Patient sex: M
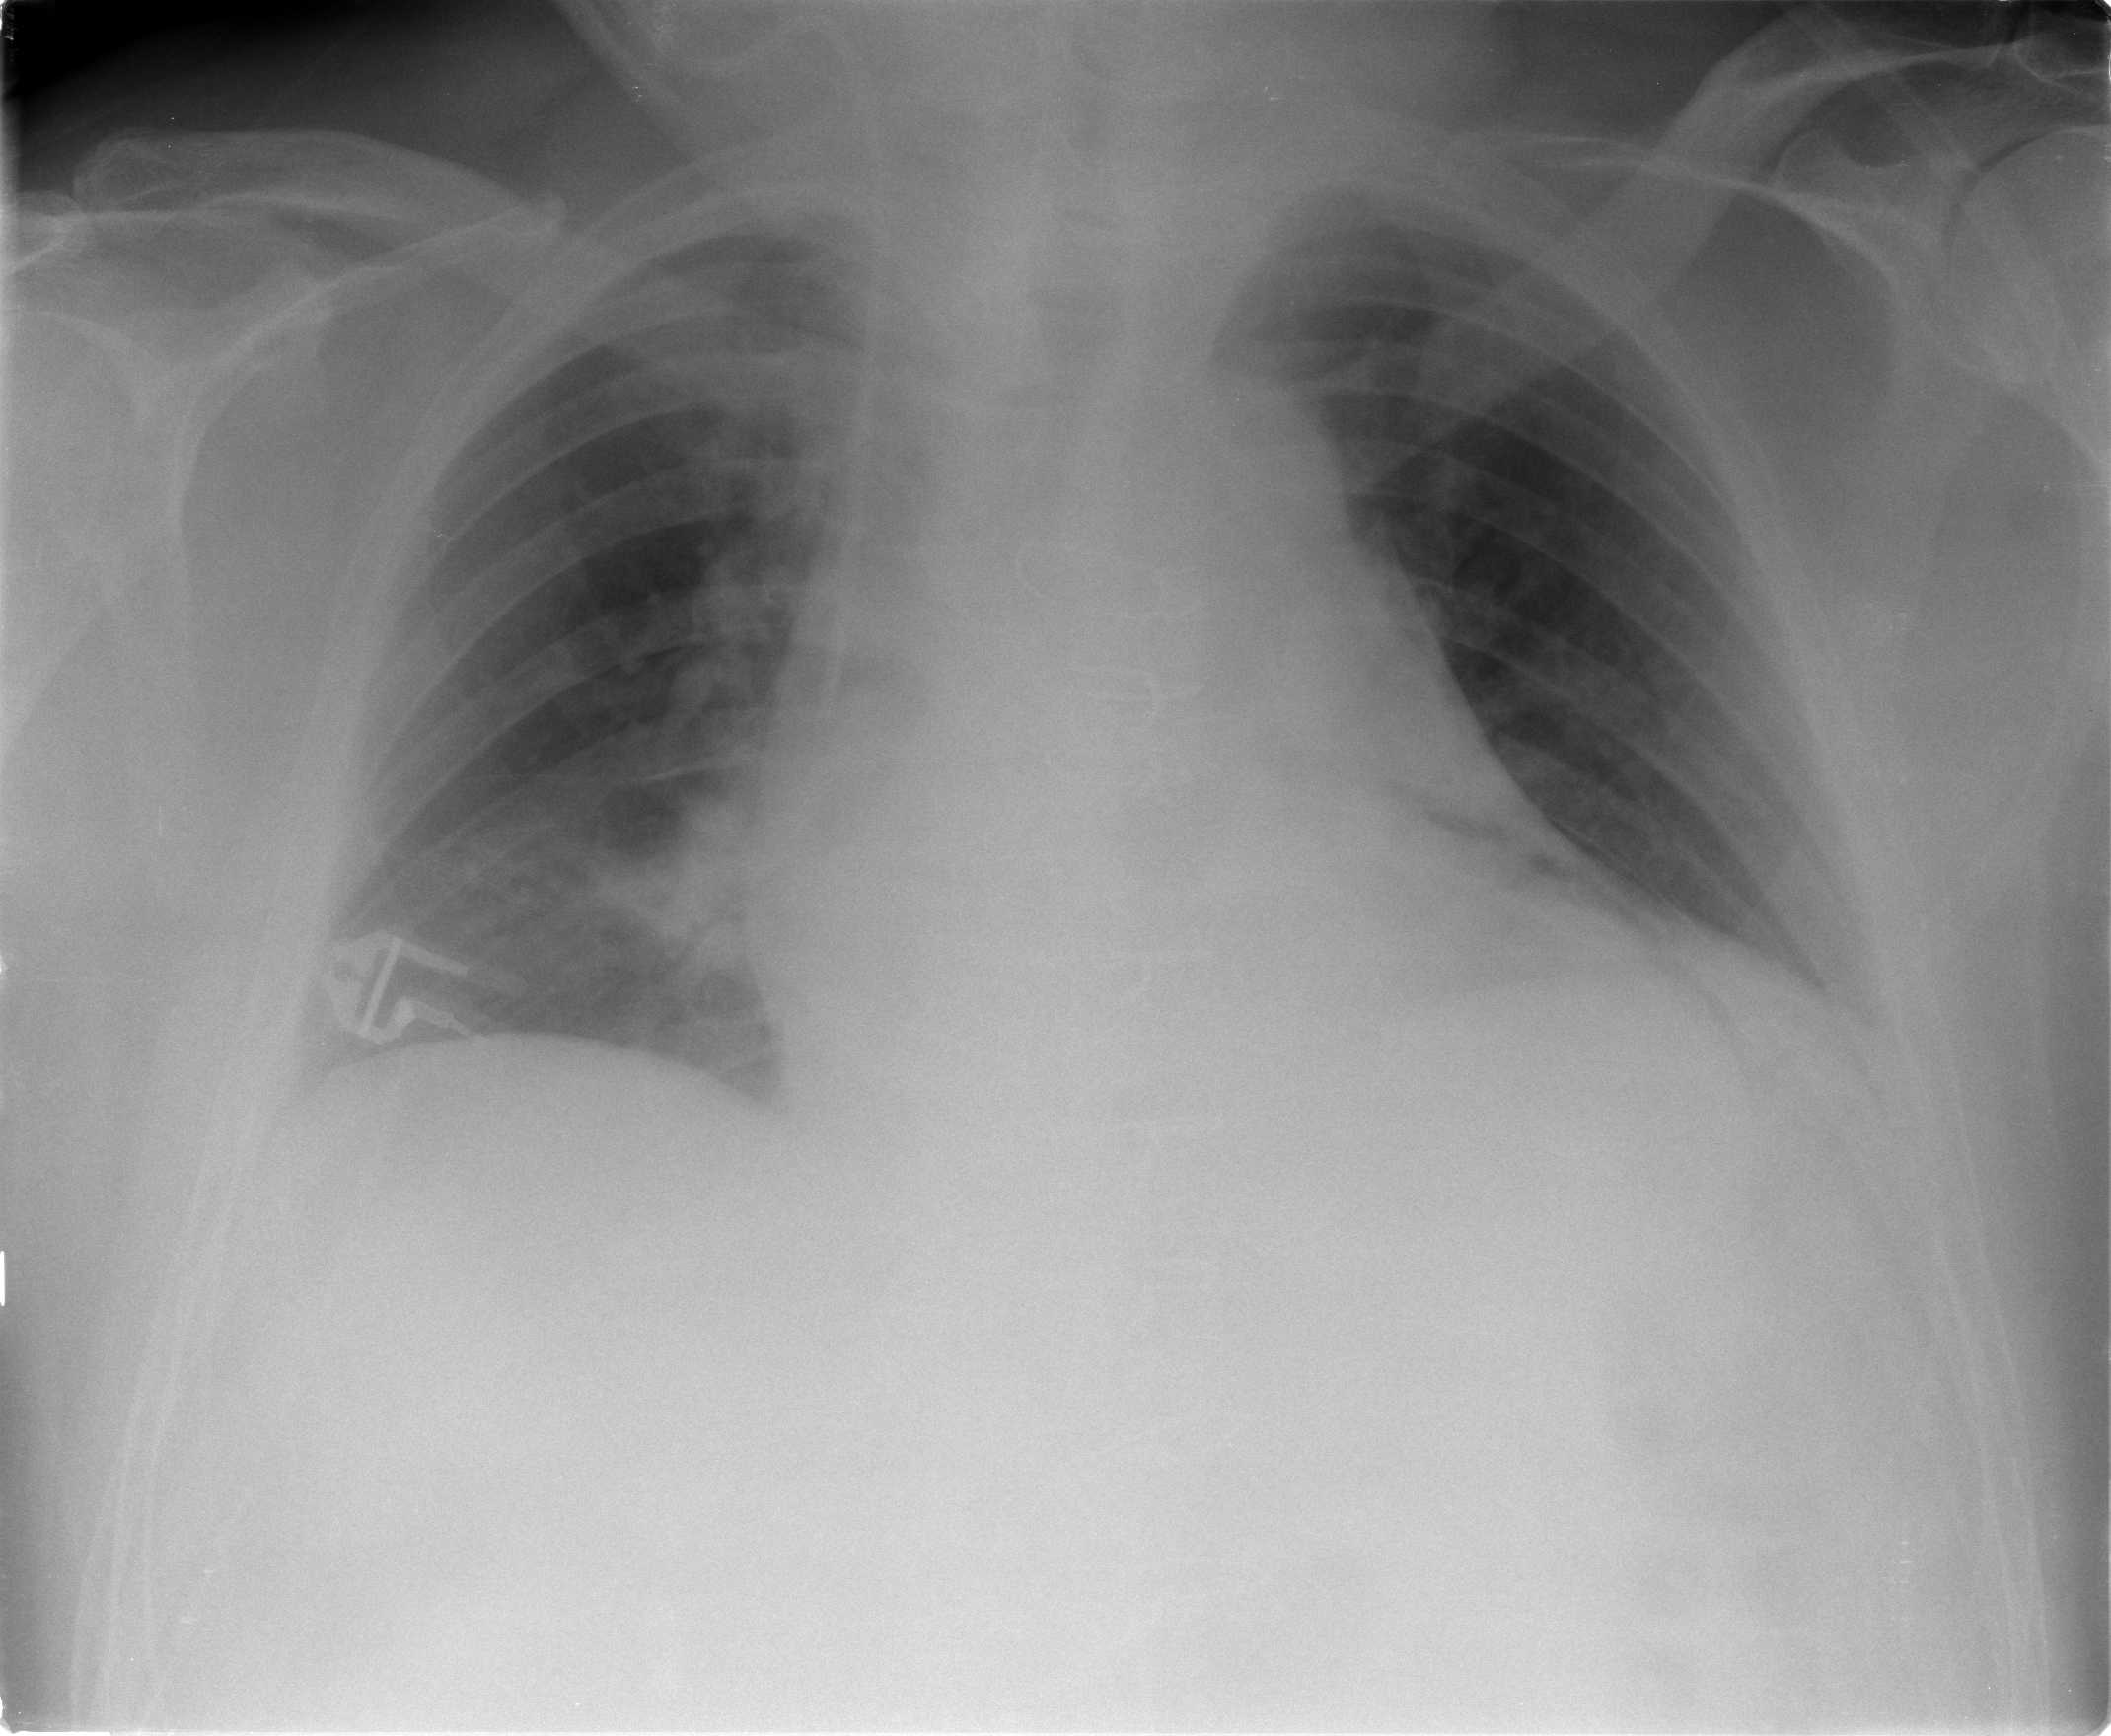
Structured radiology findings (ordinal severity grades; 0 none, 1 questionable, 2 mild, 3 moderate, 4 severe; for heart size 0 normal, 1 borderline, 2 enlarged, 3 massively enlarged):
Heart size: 2
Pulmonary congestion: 0
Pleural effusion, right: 0
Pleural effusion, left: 2
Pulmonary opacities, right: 0
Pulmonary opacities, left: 0
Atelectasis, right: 0
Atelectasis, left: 2